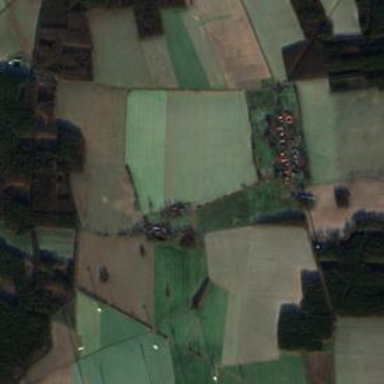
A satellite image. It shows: Picturesque farmland scene.